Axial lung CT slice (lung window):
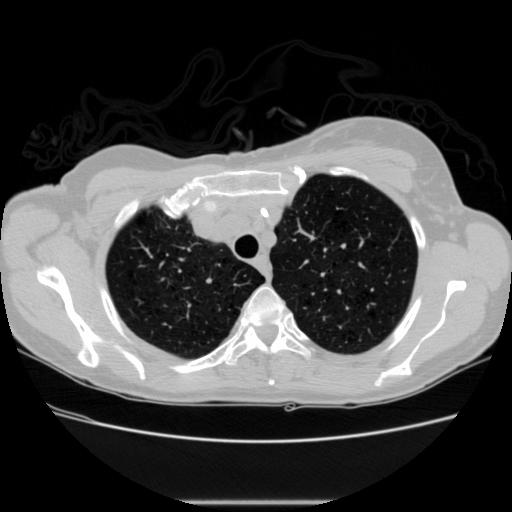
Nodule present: no